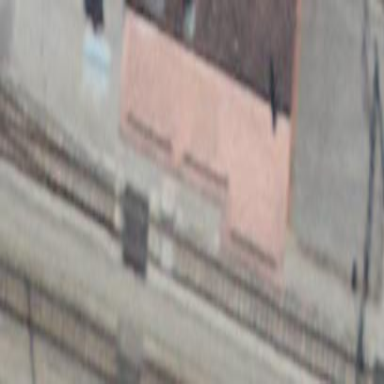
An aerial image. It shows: Platform on the railway.